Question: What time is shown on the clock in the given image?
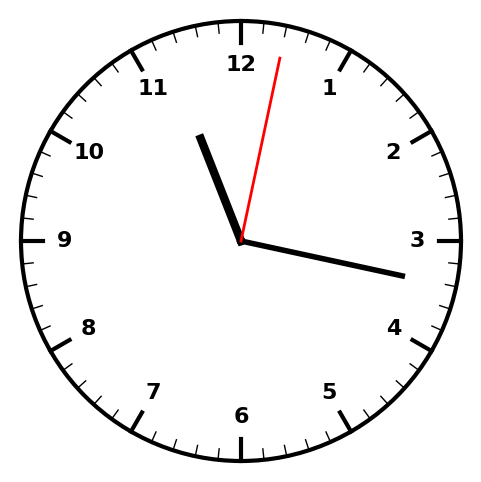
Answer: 11:17:02